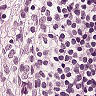
Metastatic tissue present: no